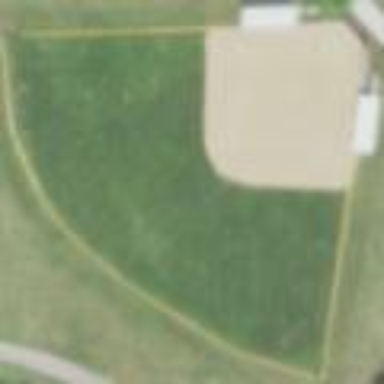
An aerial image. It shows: Baseball pitch for leisure land.